Aerial crown-view tile of a tropical tree (Barro Colorado Island, Panama), acquired 20250124:
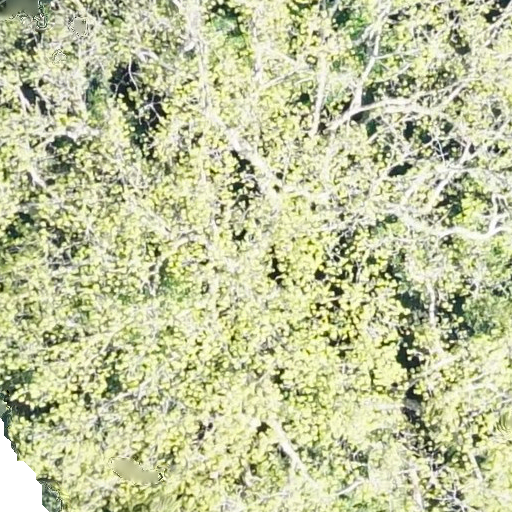
Species: Ceiba pentandra
GBIF accepted scientific name: Ceiba pentandra
Crown area: 909.358 m²